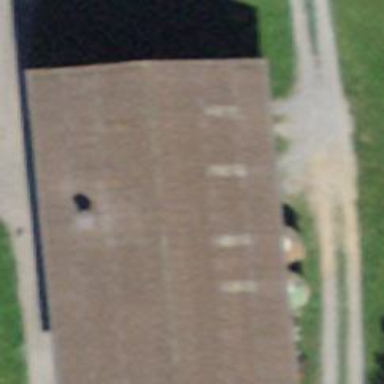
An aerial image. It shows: Barn.